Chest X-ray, PA view. Patient: 38 years old, sex F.
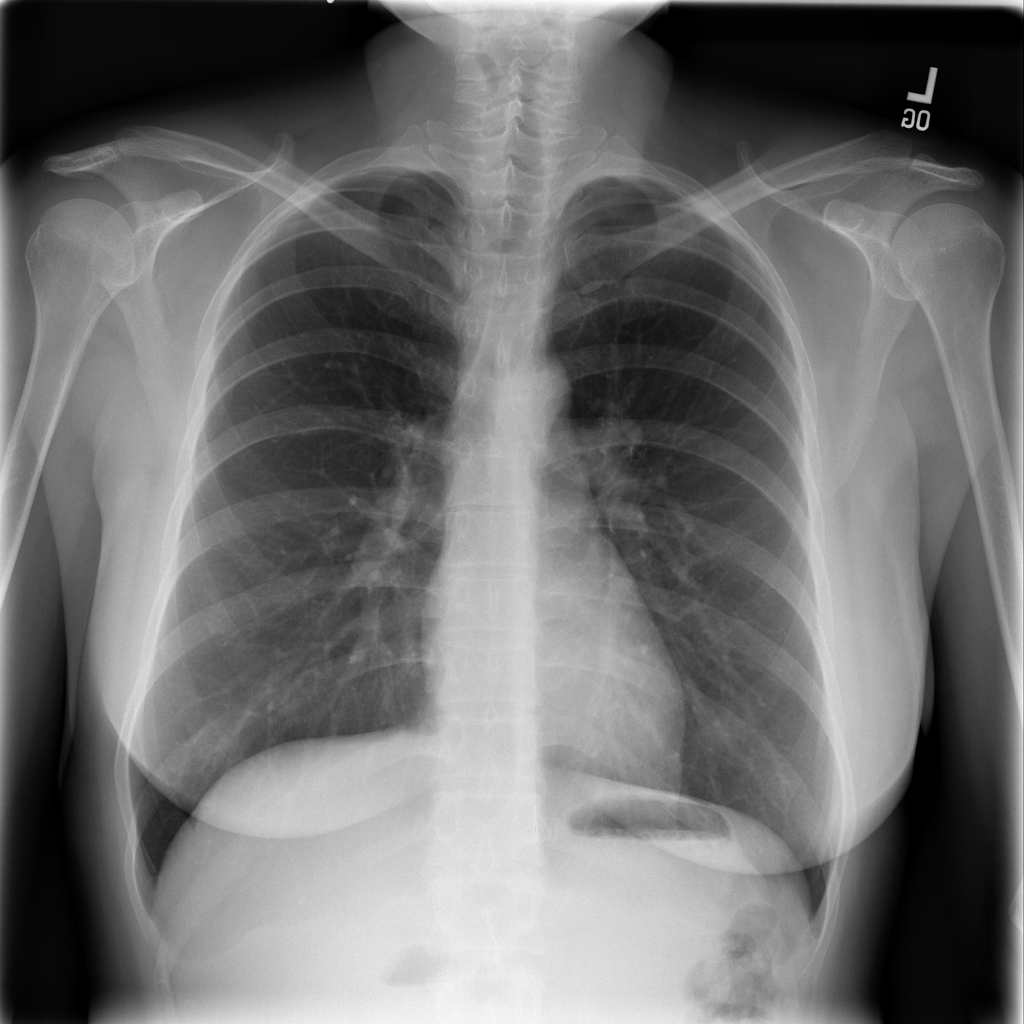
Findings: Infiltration